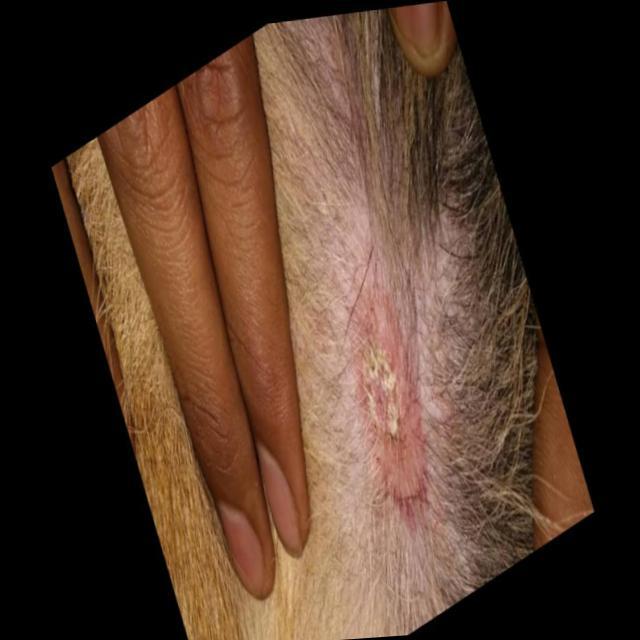
Canine ringworm (Dermatophytosis) — fungal infection caused by Microsporum or Trichophyton. Presents with circular alopecia, scaling, crusting, and broken hairs.